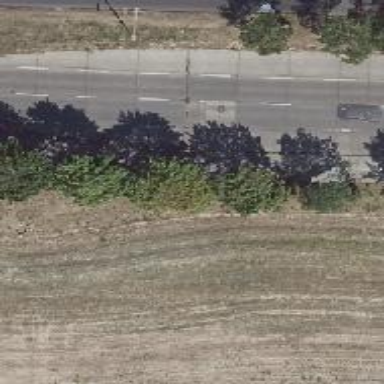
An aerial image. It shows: Avenue lined with broadleaved deciduous trees.